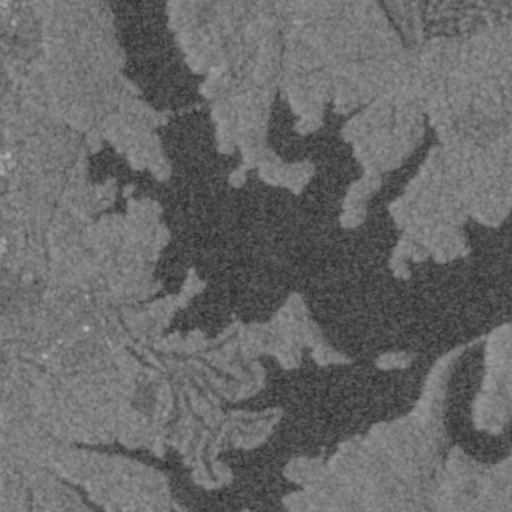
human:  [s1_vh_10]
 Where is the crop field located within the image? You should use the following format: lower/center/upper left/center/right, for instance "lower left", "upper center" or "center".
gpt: The crop field is located in the upper right of the image.
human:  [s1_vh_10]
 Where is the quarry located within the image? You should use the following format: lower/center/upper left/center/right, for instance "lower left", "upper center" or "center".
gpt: The quarry is located in the center left of the image.
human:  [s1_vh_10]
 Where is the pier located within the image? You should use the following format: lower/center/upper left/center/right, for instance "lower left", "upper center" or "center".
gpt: The pier is located in the upper right of the image.
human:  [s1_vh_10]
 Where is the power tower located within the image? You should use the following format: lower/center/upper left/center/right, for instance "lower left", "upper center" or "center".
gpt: There is no power tower in the image.

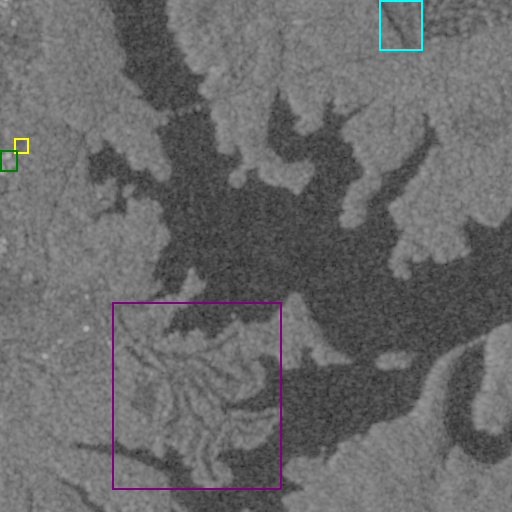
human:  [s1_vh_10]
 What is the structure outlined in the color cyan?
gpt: The structure outlined in cyan is a crop field.
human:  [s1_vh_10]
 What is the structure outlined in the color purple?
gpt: The structure outlined in purple is a park.
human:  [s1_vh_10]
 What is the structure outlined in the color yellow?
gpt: The structure outlined in yellow is a parking lot.
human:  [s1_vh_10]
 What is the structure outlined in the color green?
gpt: The structure outlined in green is a building.
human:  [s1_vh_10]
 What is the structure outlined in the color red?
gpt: There is no red outline.